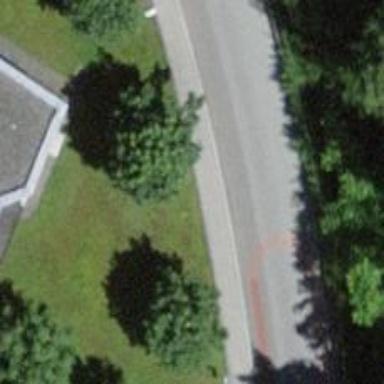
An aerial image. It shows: Bus stop with platform for public transport.